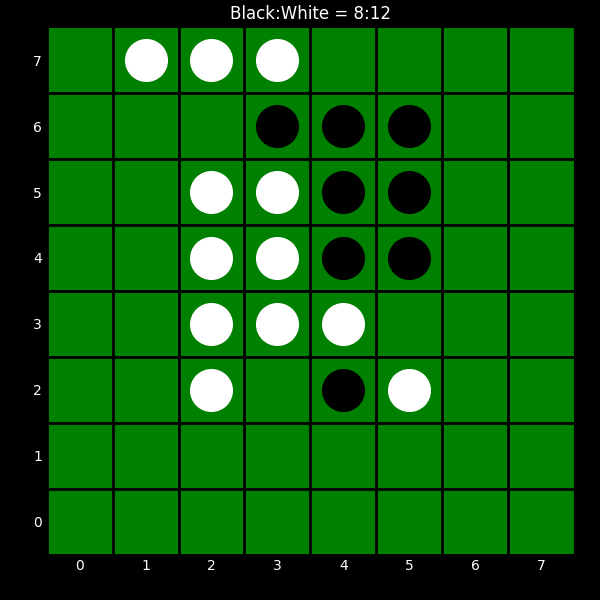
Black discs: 8
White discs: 12